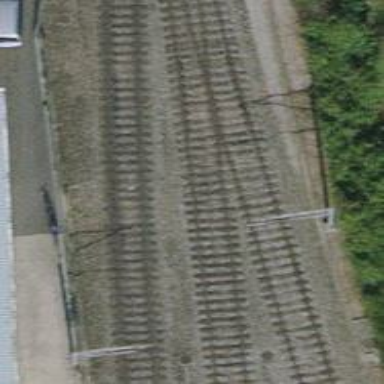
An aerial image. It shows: Single-track electrified railway siding with contact line for service.